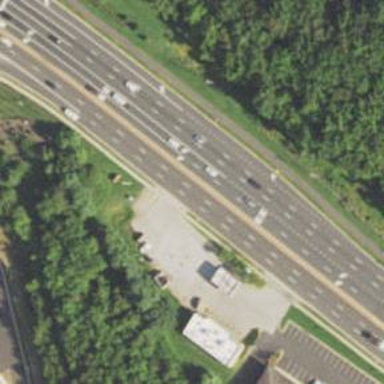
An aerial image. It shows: Expressway with asphalt surface categorized as trunk highway.